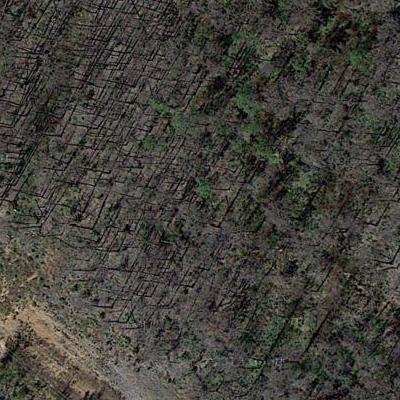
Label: Forest